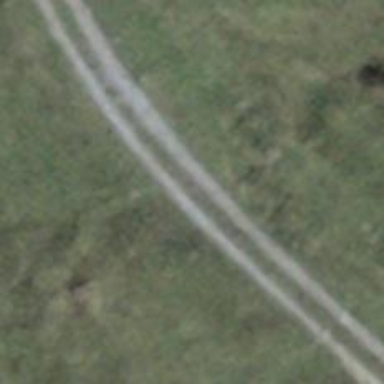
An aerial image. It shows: Gravel track with track type of grade3.